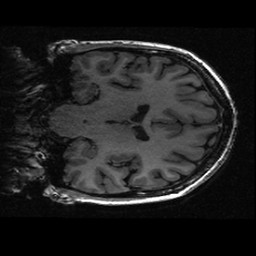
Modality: T1w
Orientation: coronal
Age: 34
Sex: female